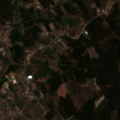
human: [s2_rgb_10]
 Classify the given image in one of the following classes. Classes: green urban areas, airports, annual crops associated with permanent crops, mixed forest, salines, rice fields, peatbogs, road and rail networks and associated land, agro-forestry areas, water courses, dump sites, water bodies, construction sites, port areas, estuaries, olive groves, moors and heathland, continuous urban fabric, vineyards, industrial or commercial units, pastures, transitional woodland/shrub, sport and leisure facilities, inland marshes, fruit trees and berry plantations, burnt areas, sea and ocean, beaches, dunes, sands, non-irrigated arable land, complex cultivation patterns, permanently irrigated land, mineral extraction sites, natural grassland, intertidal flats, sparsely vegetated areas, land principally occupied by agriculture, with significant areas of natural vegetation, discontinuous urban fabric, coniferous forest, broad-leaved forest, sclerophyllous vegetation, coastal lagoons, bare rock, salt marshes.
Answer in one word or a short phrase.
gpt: complex cultivation patterns, land principally occupied by agriculture, with significant areas of natural vegetation, coniferous forest, transitional woodland/shrub